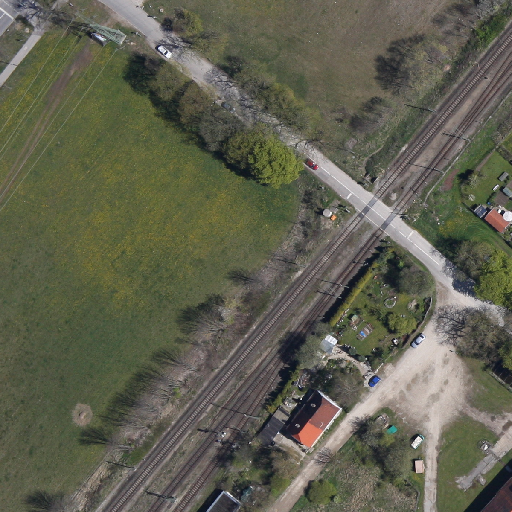
Referring expression: impervious surface